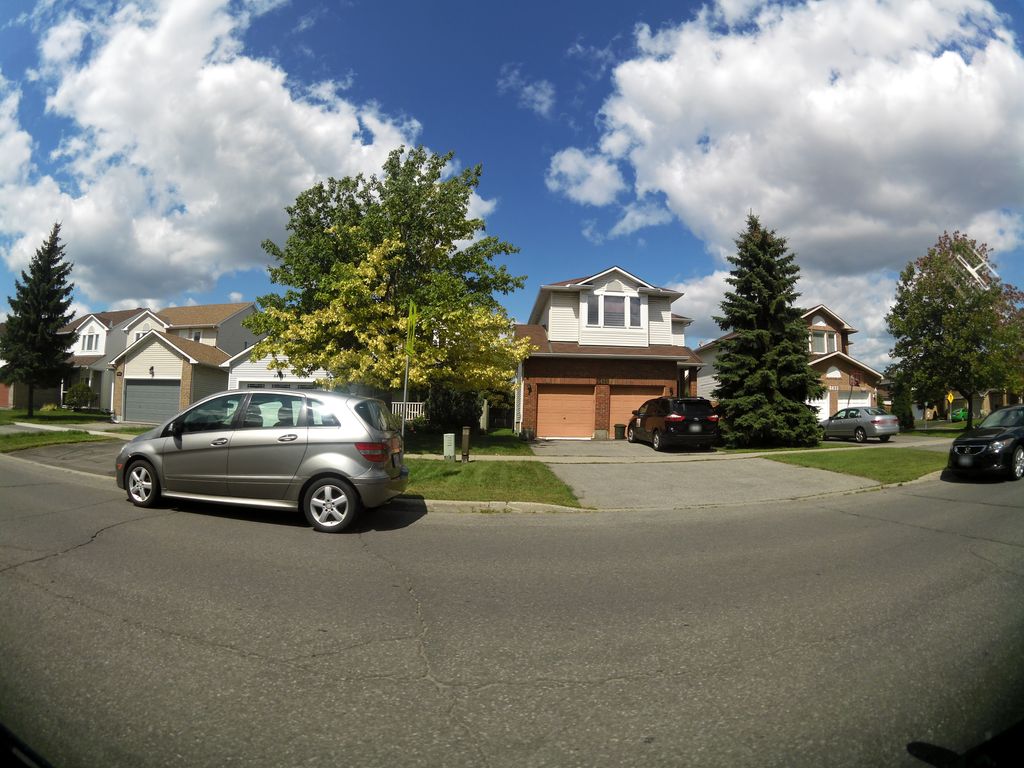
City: ottawa-gatineau